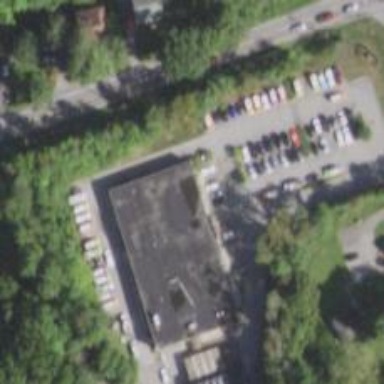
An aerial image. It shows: Commercial building.